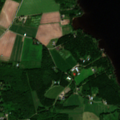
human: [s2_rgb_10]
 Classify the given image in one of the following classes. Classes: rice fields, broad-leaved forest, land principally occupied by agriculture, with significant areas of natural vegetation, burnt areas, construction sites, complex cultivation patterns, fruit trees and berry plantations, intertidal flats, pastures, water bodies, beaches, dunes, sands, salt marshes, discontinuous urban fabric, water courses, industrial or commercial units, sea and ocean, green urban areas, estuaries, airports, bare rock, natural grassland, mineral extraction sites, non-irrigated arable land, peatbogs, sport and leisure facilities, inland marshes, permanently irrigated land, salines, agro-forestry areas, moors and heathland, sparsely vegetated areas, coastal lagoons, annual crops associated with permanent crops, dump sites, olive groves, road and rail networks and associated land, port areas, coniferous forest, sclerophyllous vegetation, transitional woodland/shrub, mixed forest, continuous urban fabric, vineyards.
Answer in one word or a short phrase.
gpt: non-irrigated arable land, land principally occupied by agriculture, with significant areas of natural vegetation, broad-leaved forest, mixed forest, water bodies